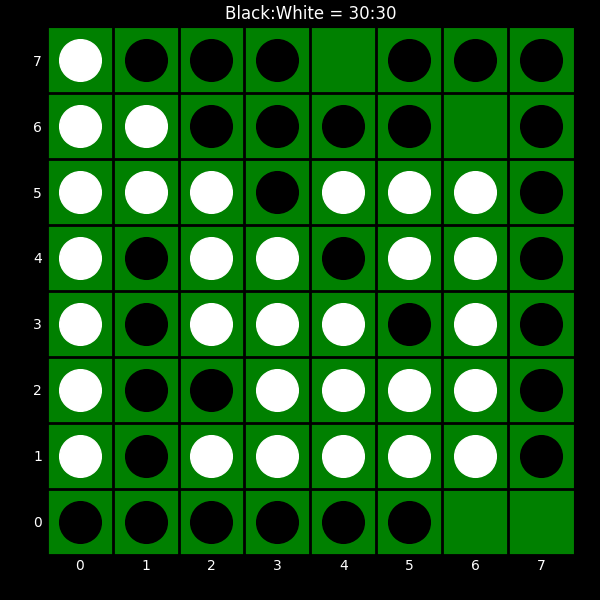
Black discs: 30
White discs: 30